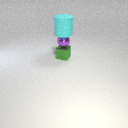
large cyan rubber cylinder above small purple metal sphere